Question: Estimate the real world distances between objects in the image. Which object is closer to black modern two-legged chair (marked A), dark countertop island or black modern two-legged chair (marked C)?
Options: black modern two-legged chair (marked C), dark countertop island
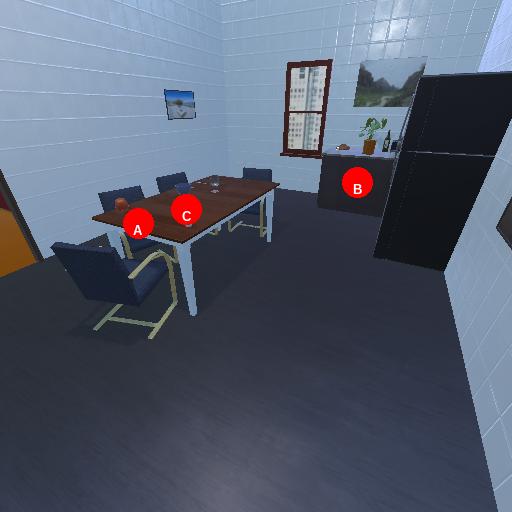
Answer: black modern two-legged chair (marked C)